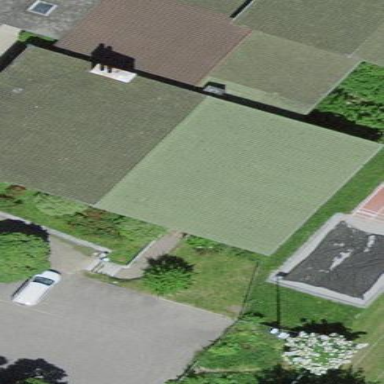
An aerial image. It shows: School building with gabled roof oriented across.